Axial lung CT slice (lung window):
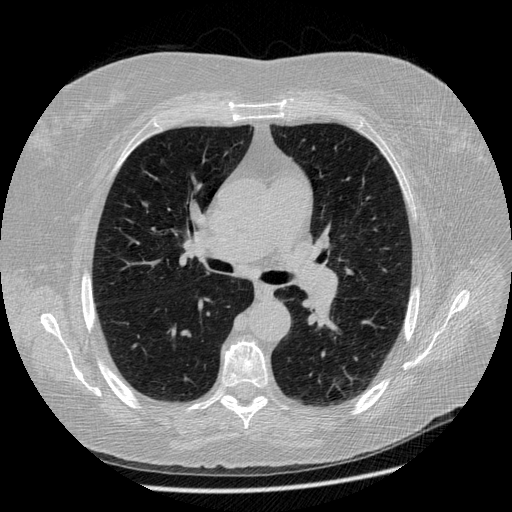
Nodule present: no